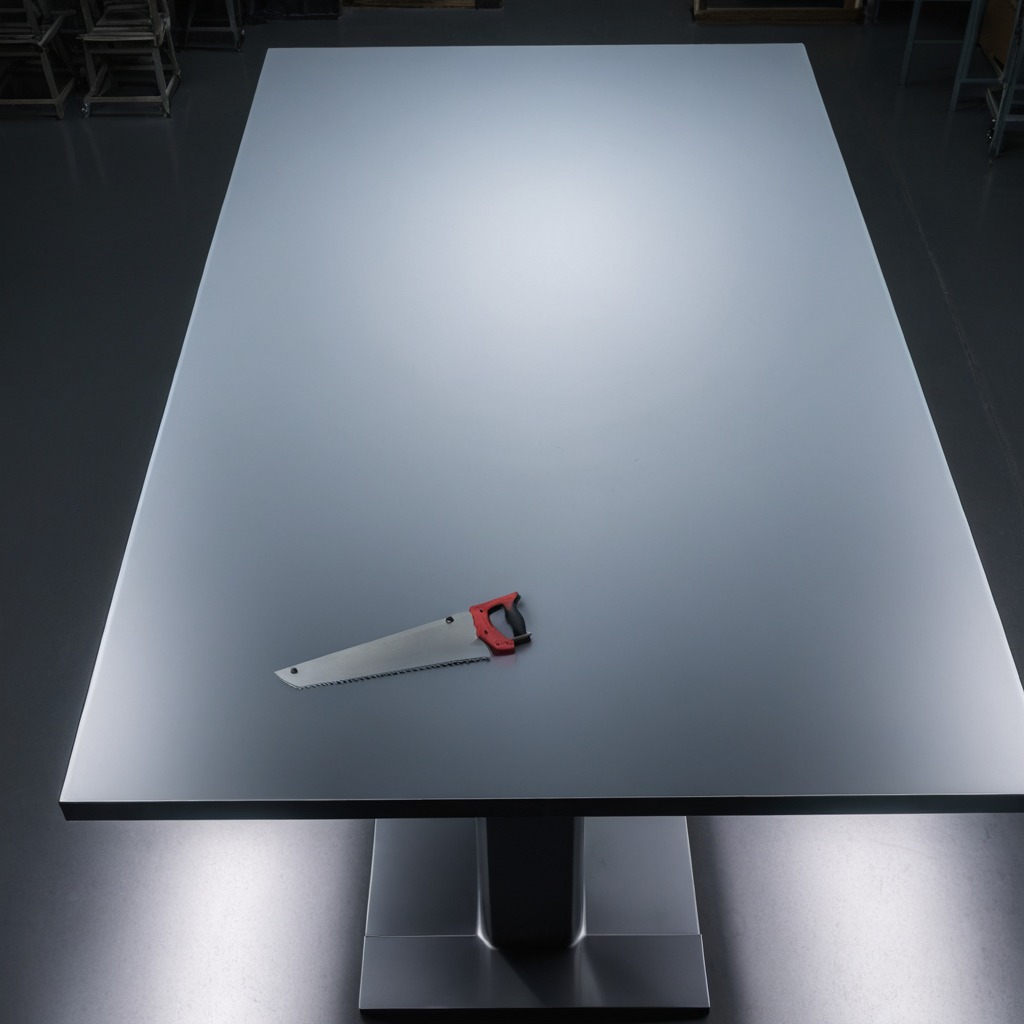
A handheld metal saw is lying on the tabletop in the basement in the evening.